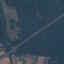
Land use / land cover: Highway